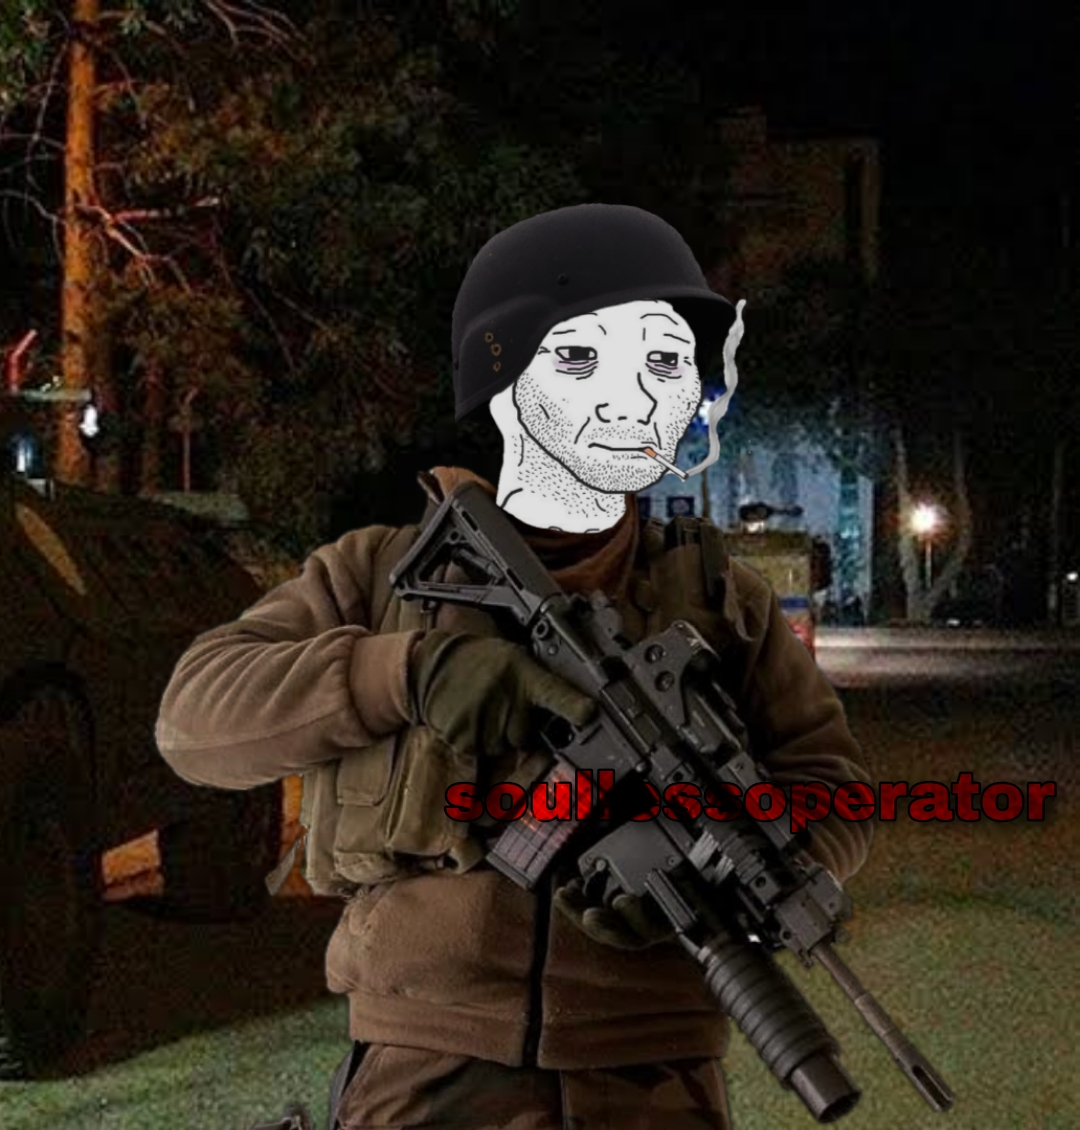
Label: 5_Wojak_with_Background